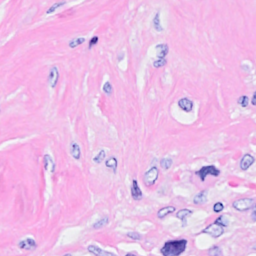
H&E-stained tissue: Breast